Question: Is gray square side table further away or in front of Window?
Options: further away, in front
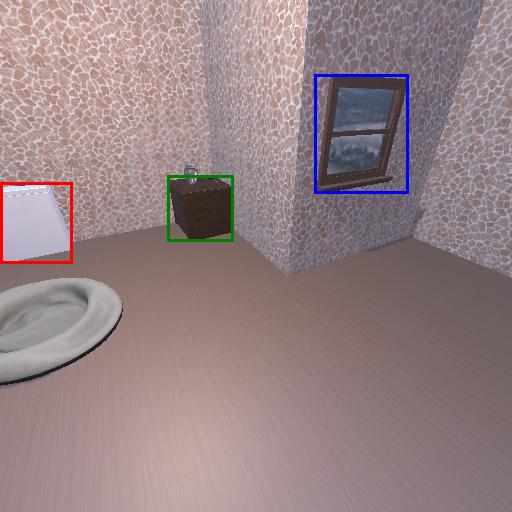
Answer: further away